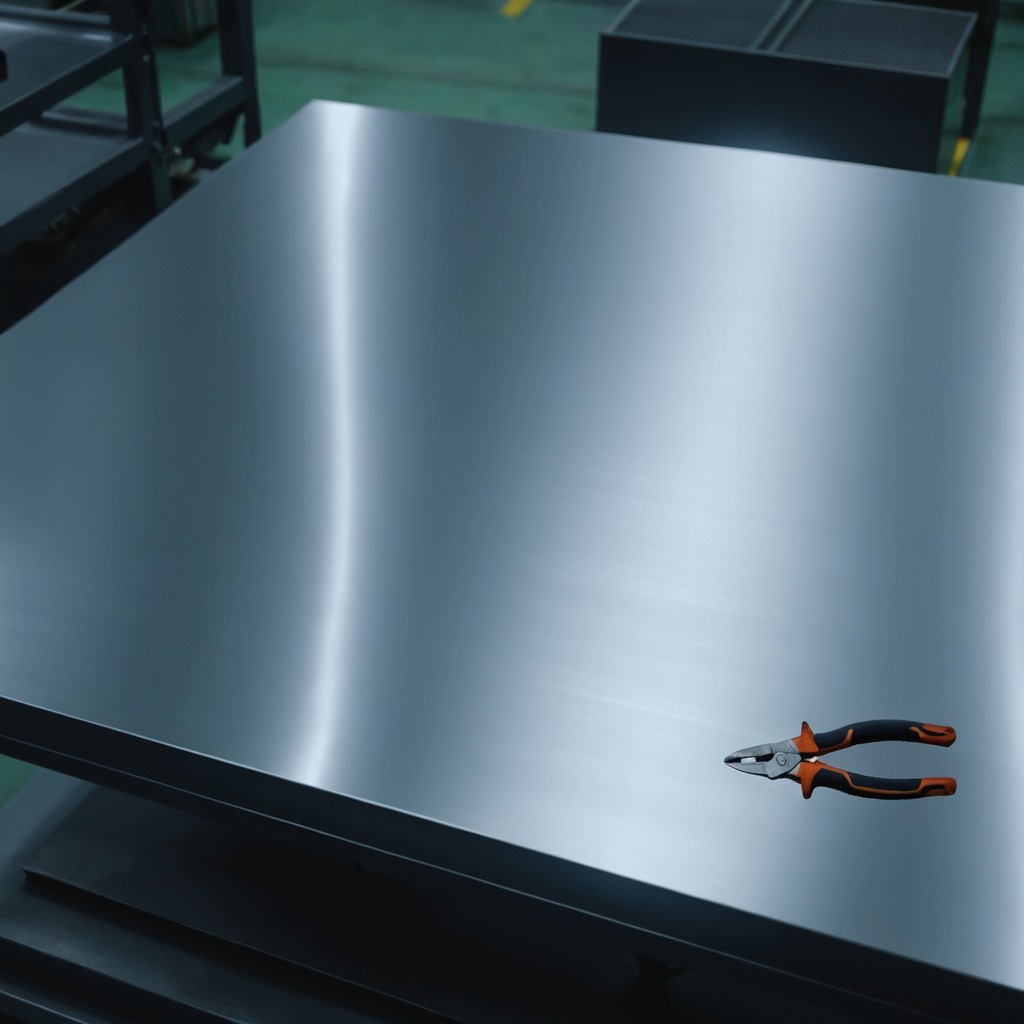
A plier is lying on a metal table in a machine shop under fluorescent lights.